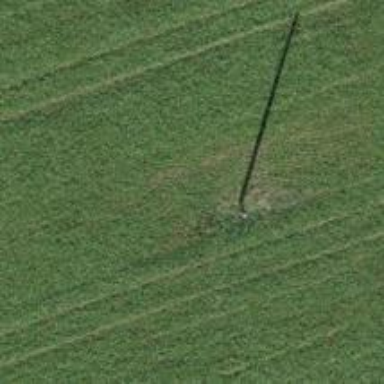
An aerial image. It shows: Power pole.